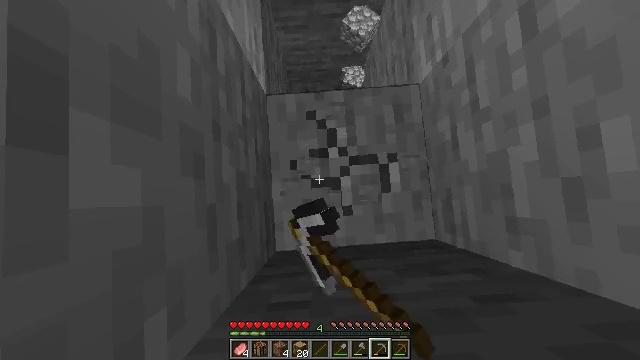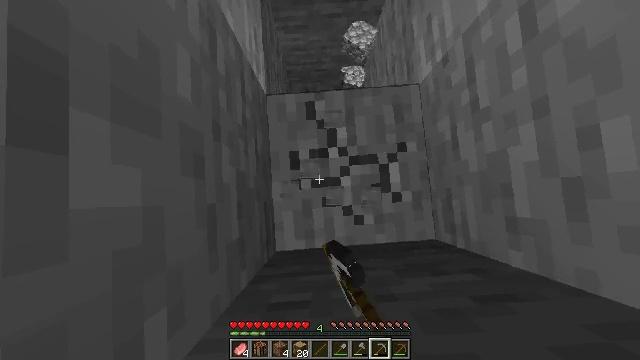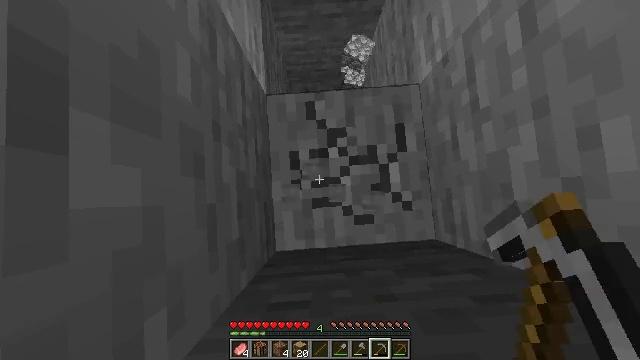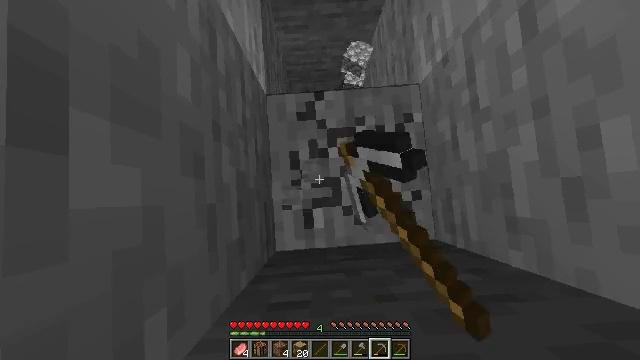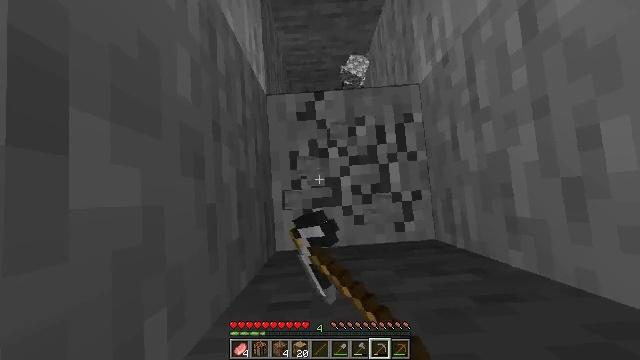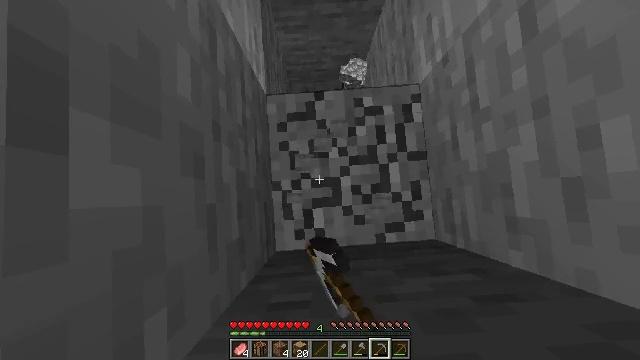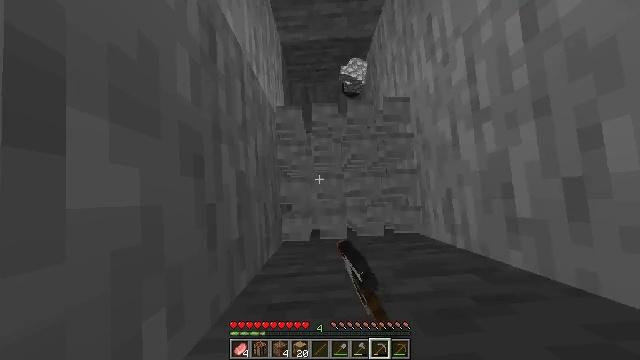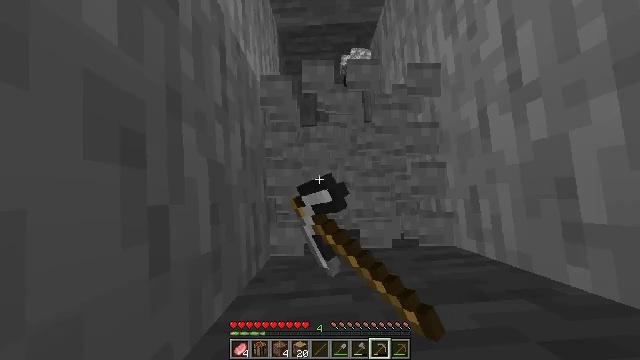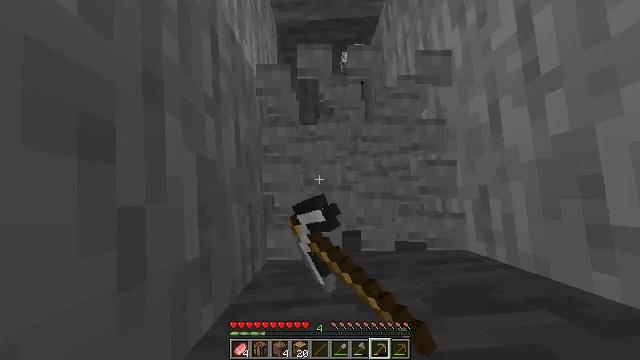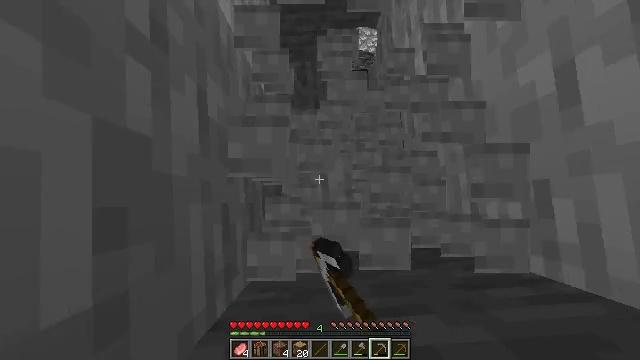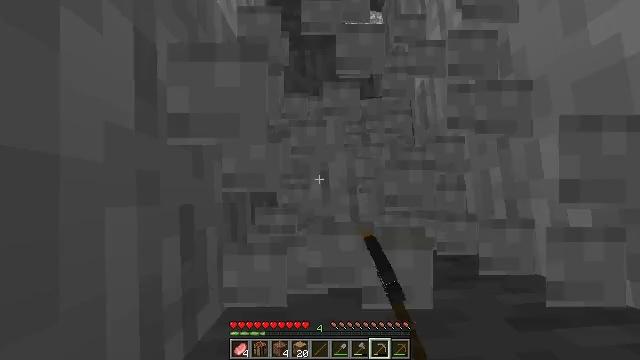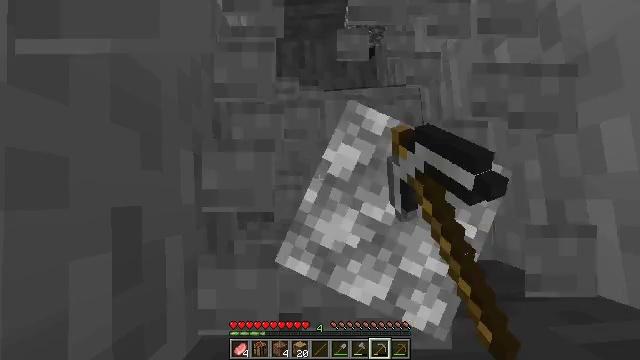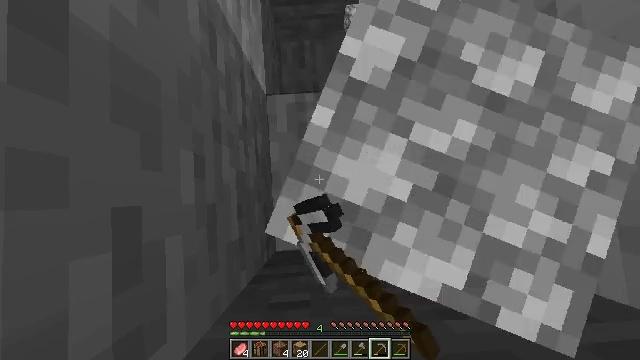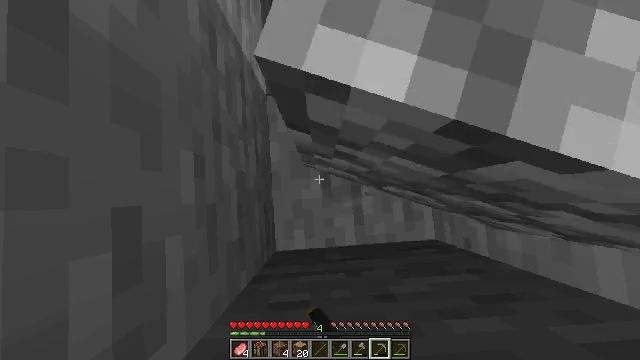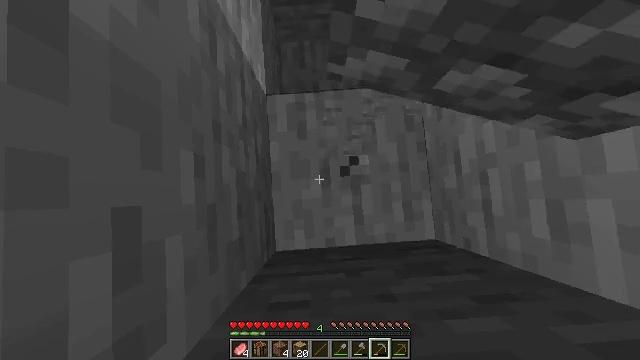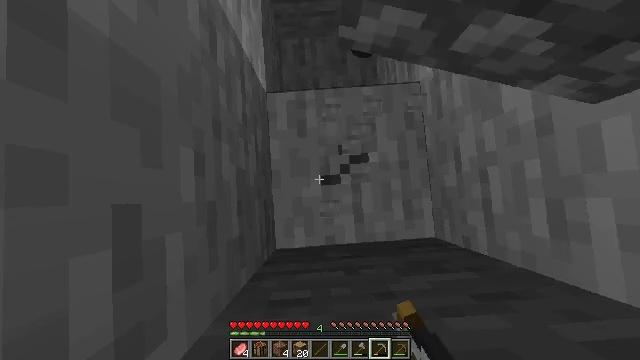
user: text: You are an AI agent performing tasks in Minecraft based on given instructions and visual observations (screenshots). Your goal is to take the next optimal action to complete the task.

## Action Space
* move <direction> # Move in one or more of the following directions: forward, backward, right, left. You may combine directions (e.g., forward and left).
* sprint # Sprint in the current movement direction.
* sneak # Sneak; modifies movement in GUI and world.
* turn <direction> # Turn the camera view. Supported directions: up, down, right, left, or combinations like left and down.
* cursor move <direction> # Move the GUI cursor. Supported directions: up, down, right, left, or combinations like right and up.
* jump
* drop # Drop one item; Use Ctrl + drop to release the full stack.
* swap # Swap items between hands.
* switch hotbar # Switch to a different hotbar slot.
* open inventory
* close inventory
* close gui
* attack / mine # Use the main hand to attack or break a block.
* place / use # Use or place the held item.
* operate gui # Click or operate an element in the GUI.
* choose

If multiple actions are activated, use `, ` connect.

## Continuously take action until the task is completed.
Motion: motion action
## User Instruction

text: Break the stone block.
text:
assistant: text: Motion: attack / mine
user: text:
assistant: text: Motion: attack / mine
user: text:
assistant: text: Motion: attack / mine
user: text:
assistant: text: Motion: attack / mine
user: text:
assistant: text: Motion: attack / mine
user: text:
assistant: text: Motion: attack / mine
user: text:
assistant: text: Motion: attack / mine
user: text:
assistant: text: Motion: attack / mine
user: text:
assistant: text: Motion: attack / mine
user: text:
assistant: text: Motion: attack / mine
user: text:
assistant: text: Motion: attack / mine
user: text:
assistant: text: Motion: attack / mine
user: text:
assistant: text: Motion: attack / mine
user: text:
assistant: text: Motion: attack / mine
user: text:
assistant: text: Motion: attack / mine
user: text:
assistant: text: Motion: attack / mine
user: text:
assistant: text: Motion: attack / mine
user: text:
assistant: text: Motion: attack / mine
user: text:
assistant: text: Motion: attack / mine
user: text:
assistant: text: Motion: attack / mine
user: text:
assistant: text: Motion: attack / mine
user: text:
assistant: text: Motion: turn up, attack / mine
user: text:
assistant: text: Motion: turn up, attack / mine
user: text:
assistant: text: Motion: attack / mine
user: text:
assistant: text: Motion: attack / mine
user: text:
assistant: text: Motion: attack / mine
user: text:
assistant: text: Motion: attack / mine
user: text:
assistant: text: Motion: attack / mine
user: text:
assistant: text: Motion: attack / mine
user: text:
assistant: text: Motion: turn up, attack / mine